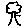
Label: tree